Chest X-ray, AP view. Patient: 53 years old, sex F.
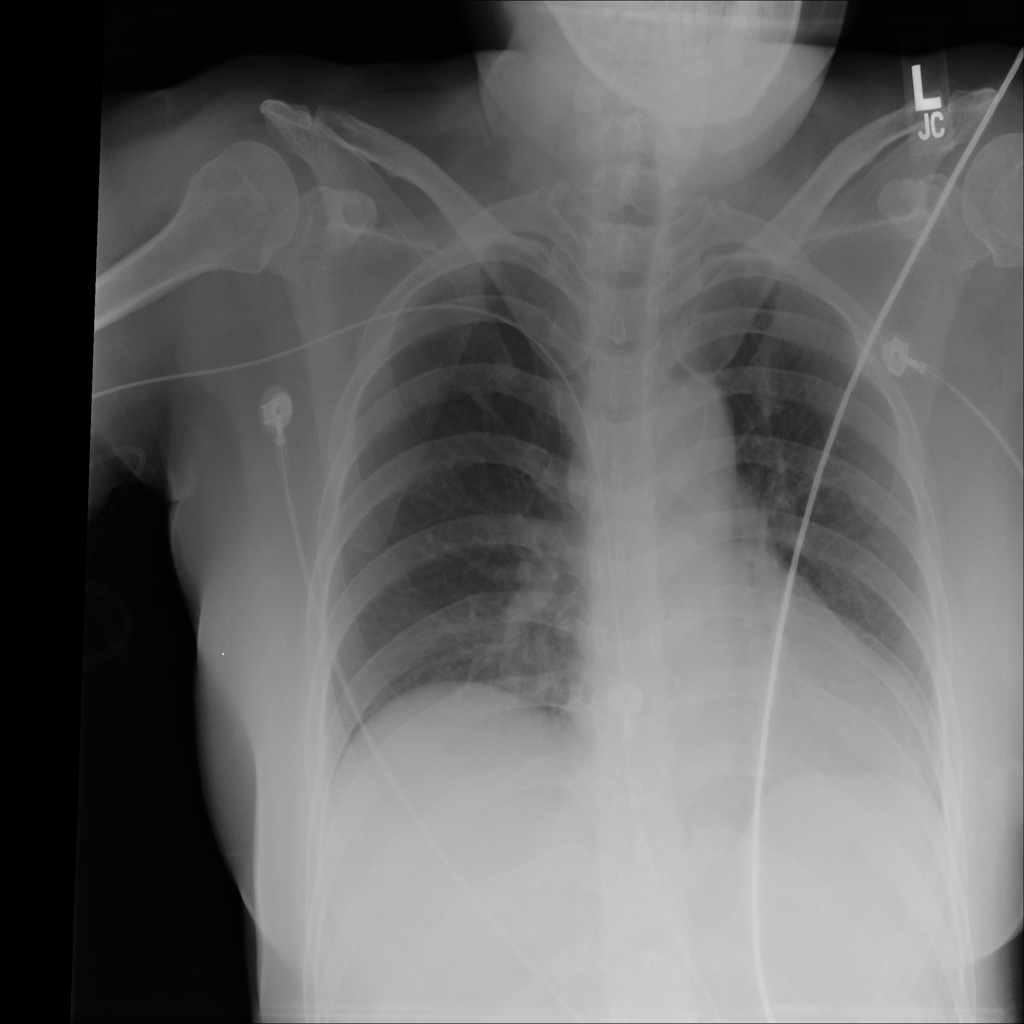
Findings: No Finding